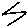
Label: zigzag